Brain MRI, t2w sequence, axial 2D slice.
Patient: age 23, sex M, weight 78 kg, height 1.78 m
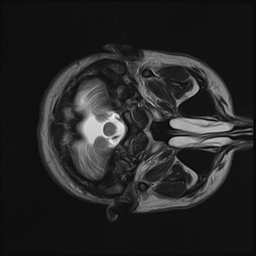